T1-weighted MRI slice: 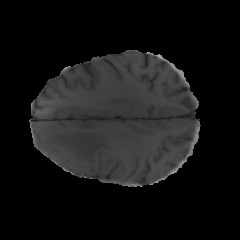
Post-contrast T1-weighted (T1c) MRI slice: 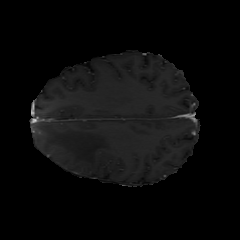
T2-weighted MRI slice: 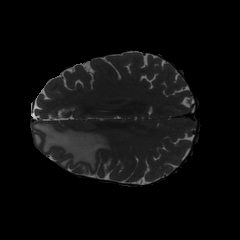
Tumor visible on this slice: yes